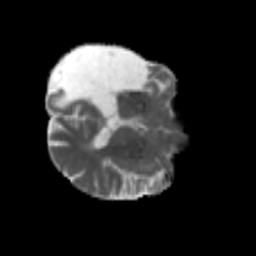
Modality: MD
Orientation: axial
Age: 58
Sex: male
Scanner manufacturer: siemens
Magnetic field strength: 3 T
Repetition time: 4.5 s
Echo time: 0.103 s